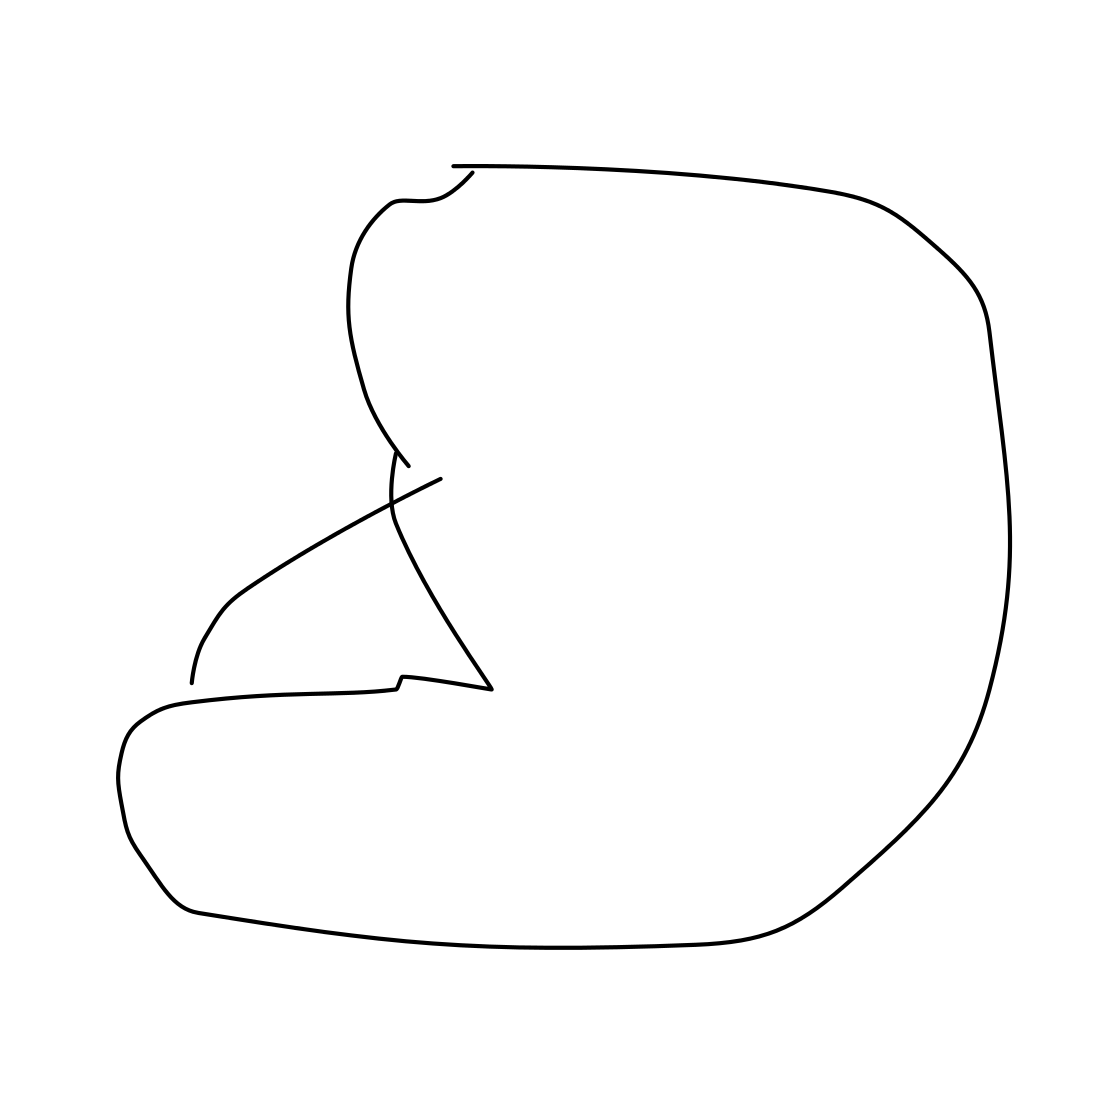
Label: helmet